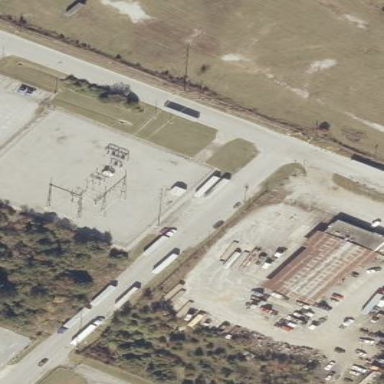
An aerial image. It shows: There is distribution substation enclosed by fence.